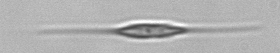
Label: Cylindrotheca